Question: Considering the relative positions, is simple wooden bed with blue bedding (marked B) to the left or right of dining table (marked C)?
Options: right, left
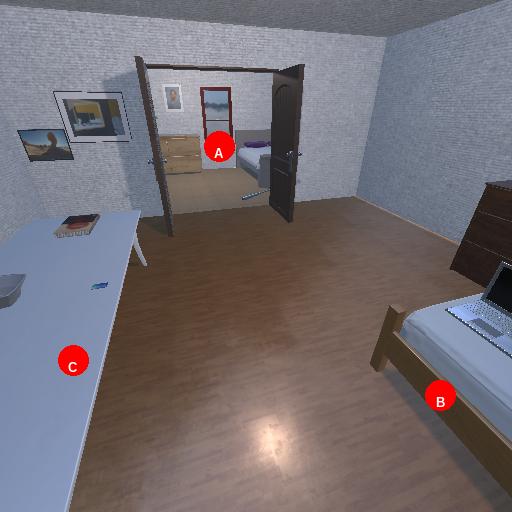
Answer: right